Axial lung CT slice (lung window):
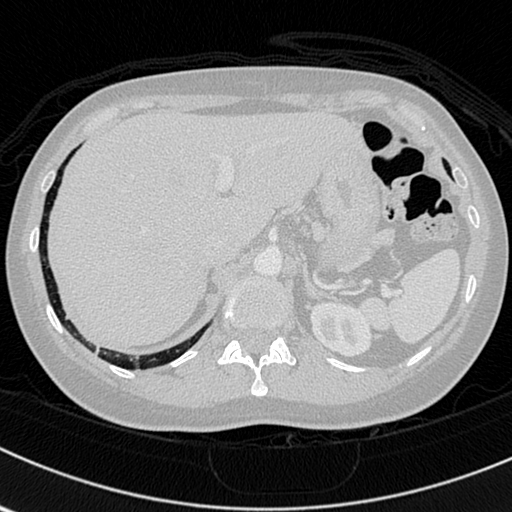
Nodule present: no